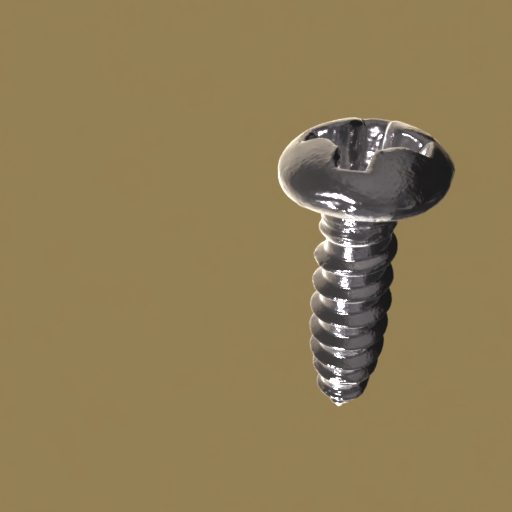
Label: screw